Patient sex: M
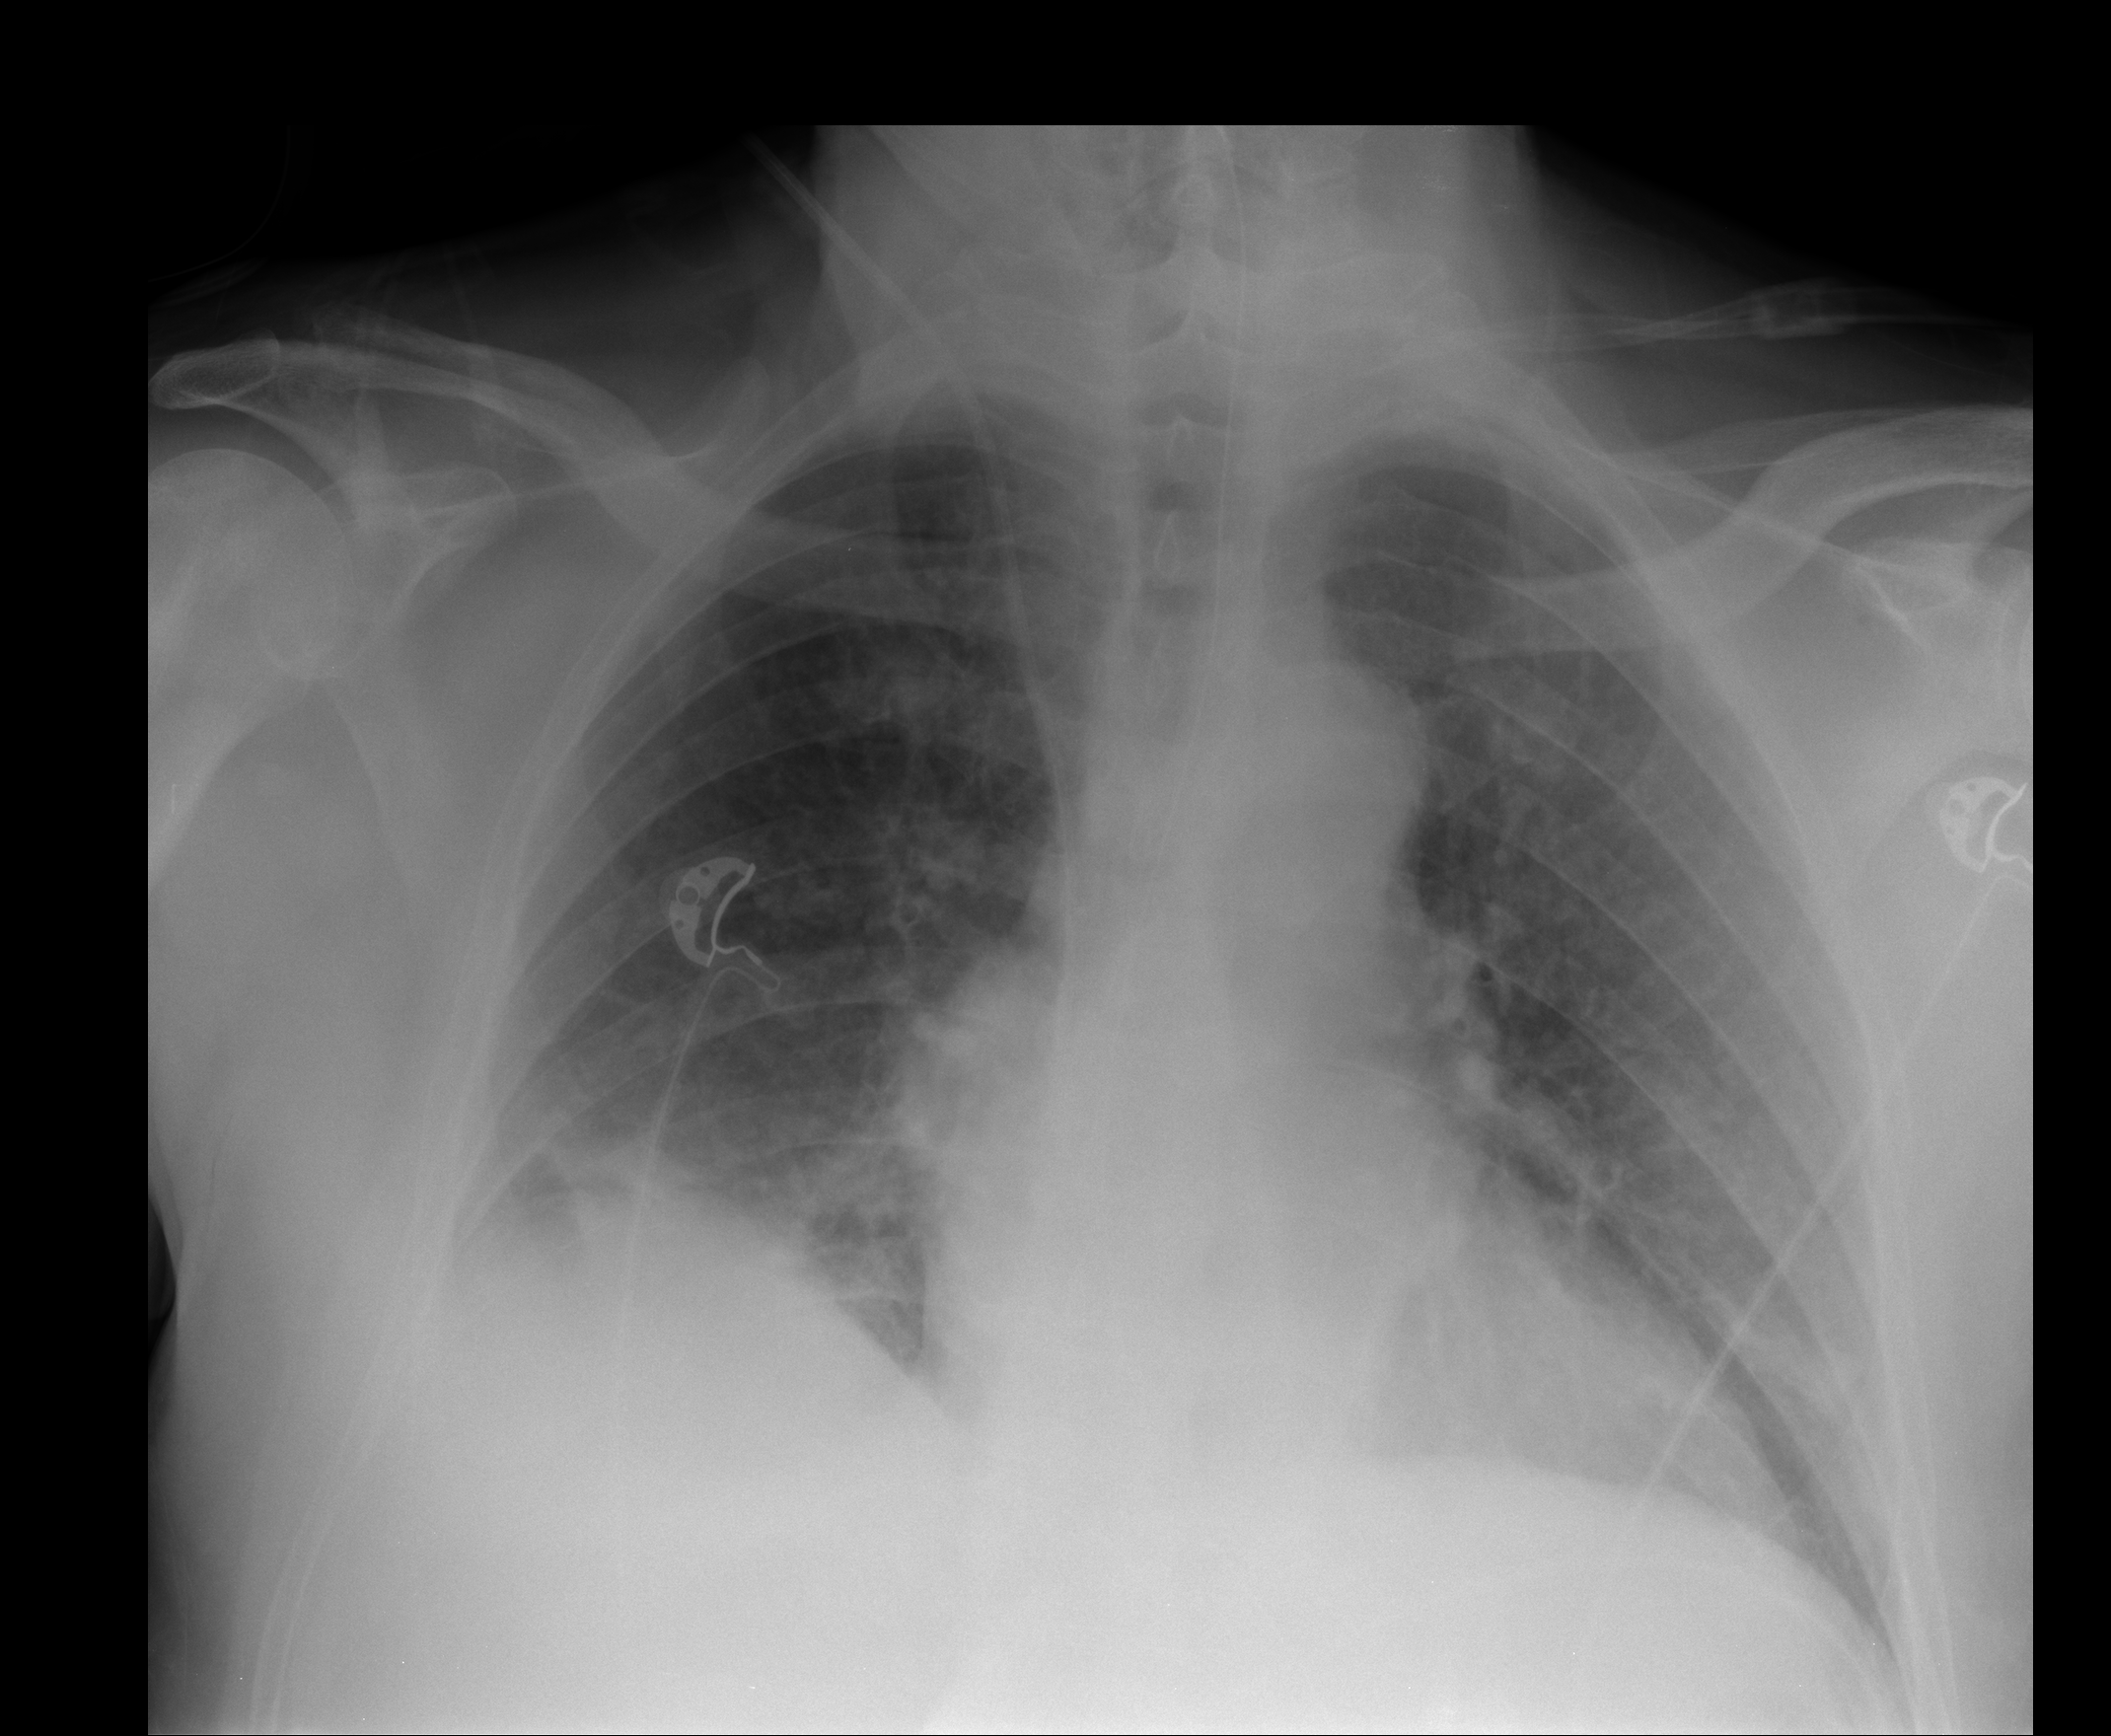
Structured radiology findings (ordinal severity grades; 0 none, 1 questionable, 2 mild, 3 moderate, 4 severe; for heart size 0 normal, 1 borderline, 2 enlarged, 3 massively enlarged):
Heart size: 2
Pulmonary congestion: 2
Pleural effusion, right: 0
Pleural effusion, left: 0
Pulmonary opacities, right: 2
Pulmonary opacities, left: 2
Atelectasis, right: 2
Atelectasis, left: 2